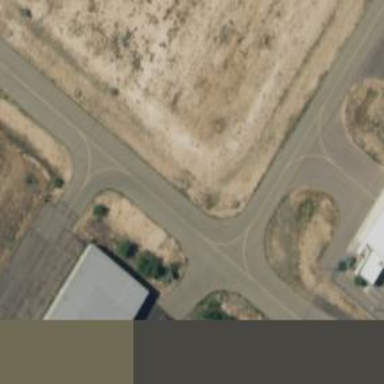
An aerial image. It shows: Image of taxiway at airport.